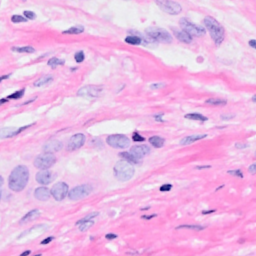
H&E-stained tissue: Breast